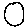
Label: circle